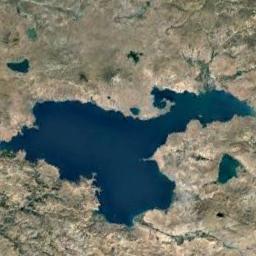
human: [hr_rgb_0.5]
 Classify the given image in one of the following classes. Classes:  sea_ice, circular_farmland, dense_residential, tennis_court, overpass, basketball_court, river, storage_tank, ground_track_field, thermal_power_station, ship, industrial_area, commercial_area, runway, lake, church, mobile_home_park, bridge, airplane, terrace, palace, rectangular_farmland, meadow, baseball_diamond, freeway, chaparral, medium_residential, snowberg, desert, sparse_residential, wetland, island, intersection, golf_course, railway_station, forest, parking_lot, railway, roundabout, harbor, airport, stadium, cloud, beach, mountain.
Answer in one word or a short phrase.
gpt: lake